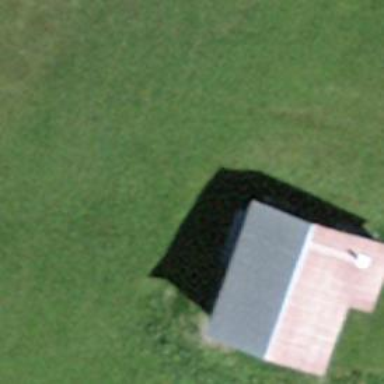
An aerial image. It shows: Detached building.